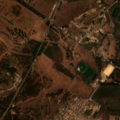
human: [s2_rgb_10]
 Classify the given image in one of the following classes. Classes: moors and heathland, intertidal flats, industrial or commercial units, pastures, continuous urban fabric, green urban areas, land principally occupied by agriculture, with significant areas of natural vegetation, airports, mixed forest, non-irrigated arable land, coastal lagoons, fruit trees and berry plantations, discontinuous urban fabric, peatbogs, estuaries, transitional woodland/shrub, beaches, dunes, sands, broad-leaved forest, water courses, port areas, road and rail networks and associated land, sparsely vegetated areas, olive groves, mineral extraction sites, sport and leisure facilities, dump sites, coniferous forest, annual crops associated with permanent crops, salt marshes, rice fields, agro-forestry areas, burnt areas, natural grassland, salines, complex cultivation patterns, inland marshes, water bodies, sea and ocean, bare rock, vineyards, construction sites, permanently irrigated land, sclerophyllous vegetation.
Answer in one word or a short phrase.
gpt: discontinuous urban fabric, complex cultivation patterns, salines, intertidal flats